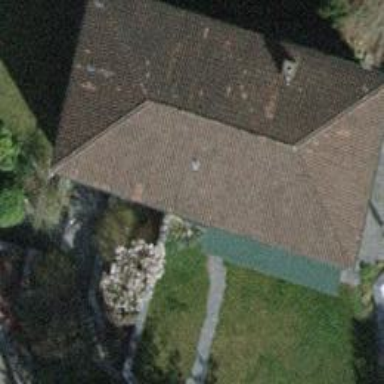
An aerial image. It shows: Detached building.